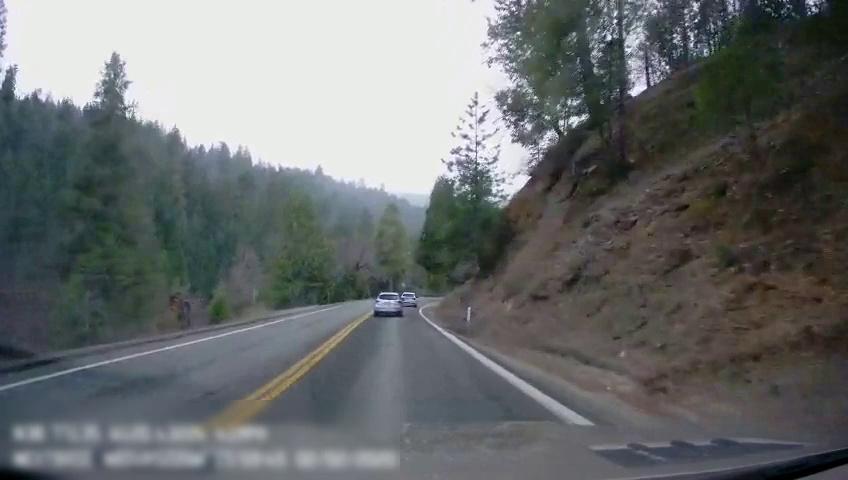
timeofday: Day
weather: Cloudy
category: Drivable Space
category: Vehicles | SUV
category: Vehicles | SUV
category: Lanes | Alternate Lane
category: Lanes | Current Lane
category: Lanes | Opposite Lane
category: Lanes | Opposite Lane